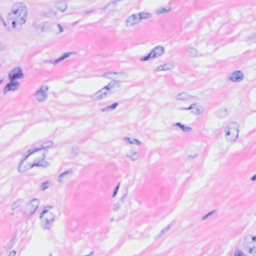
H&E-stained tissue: Breast